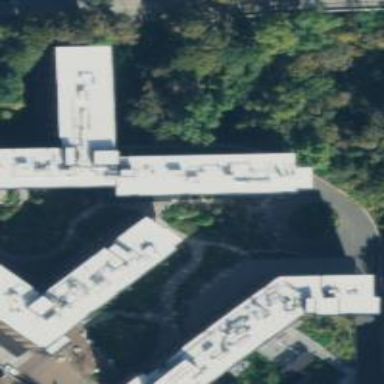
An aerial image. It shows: Dormitory building with white roof and dim gray exterior.